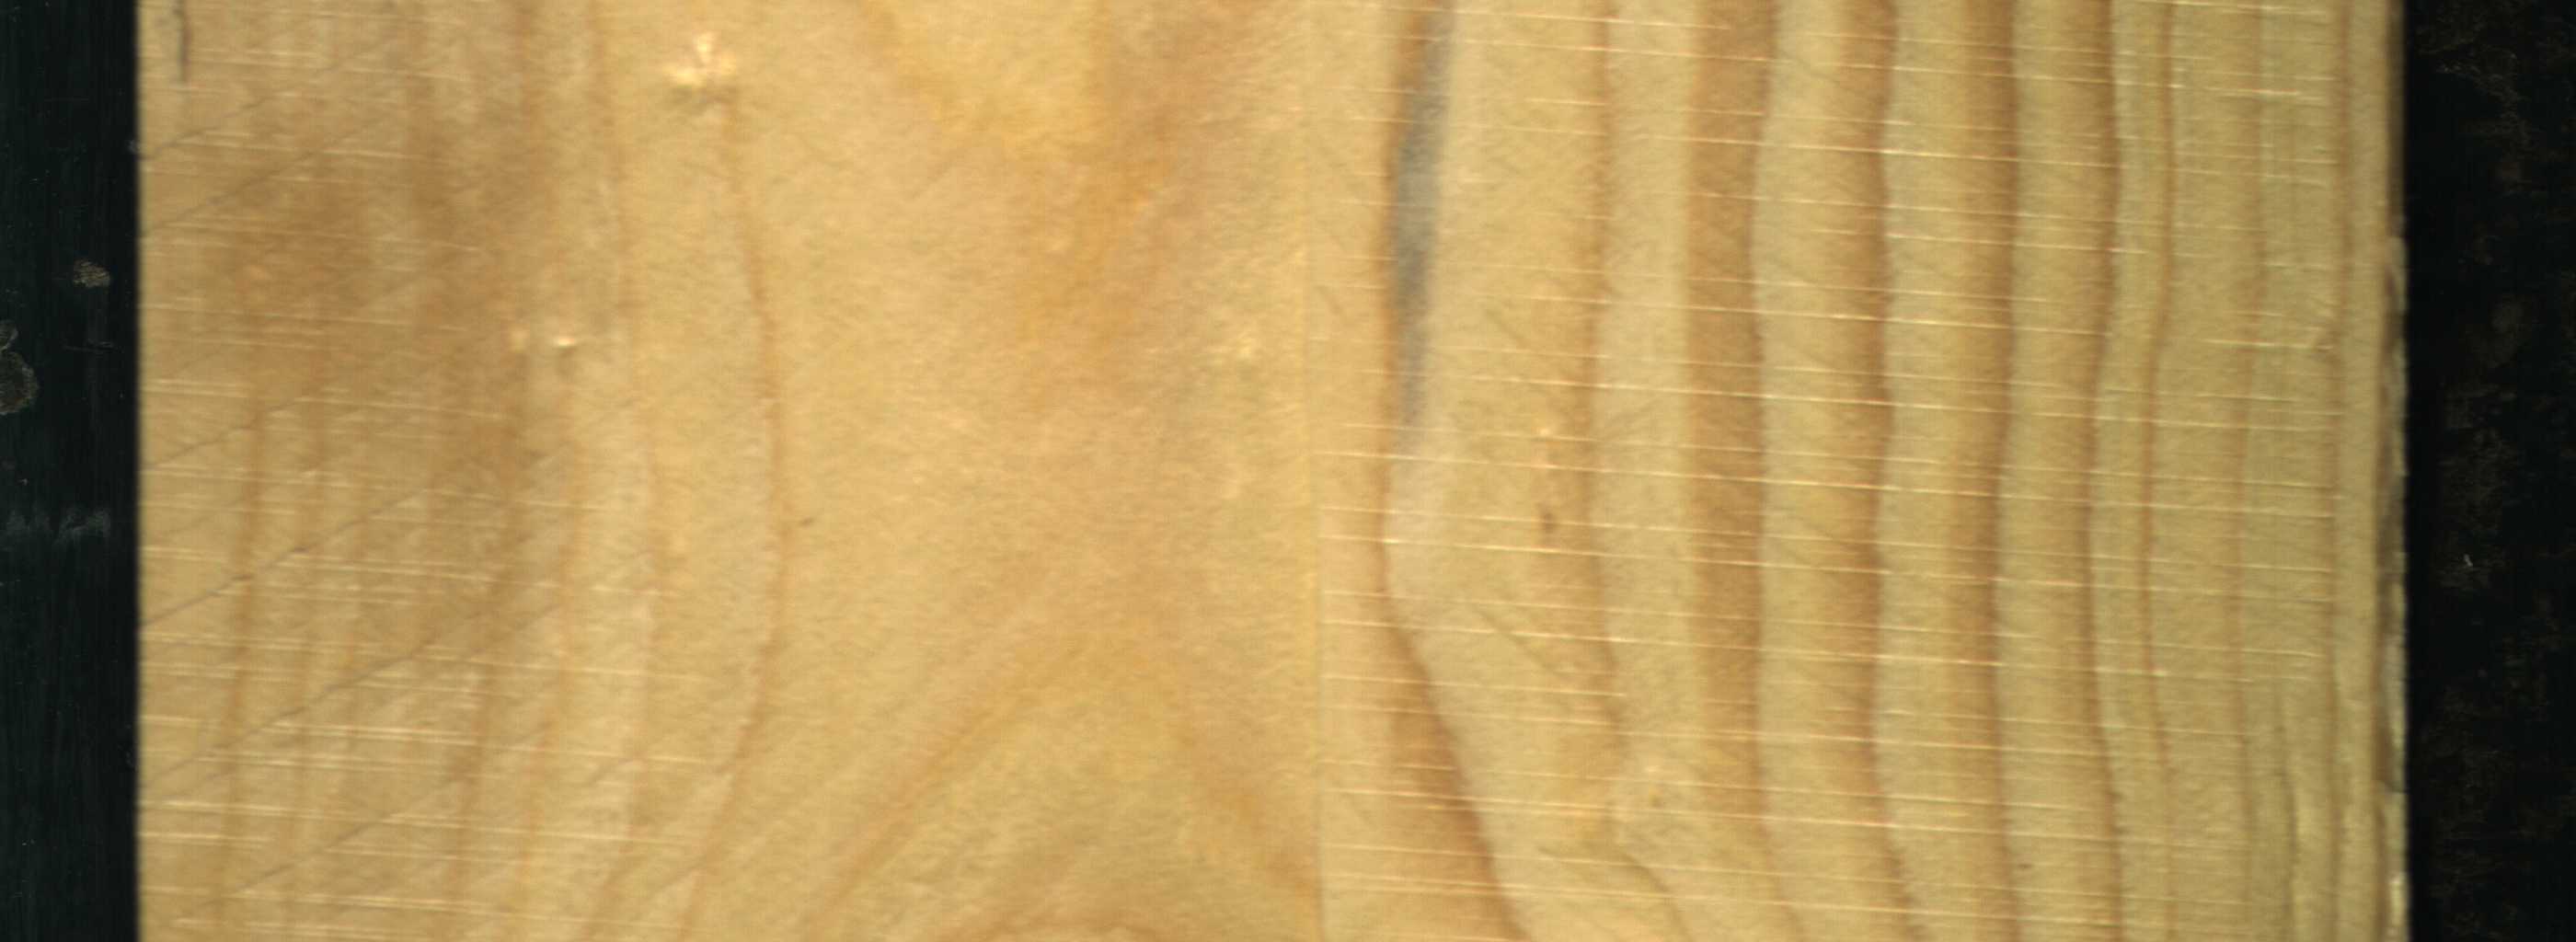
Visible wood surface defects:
Blue_Stain